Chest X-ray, PA view. Patient: 54 years old, sex M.
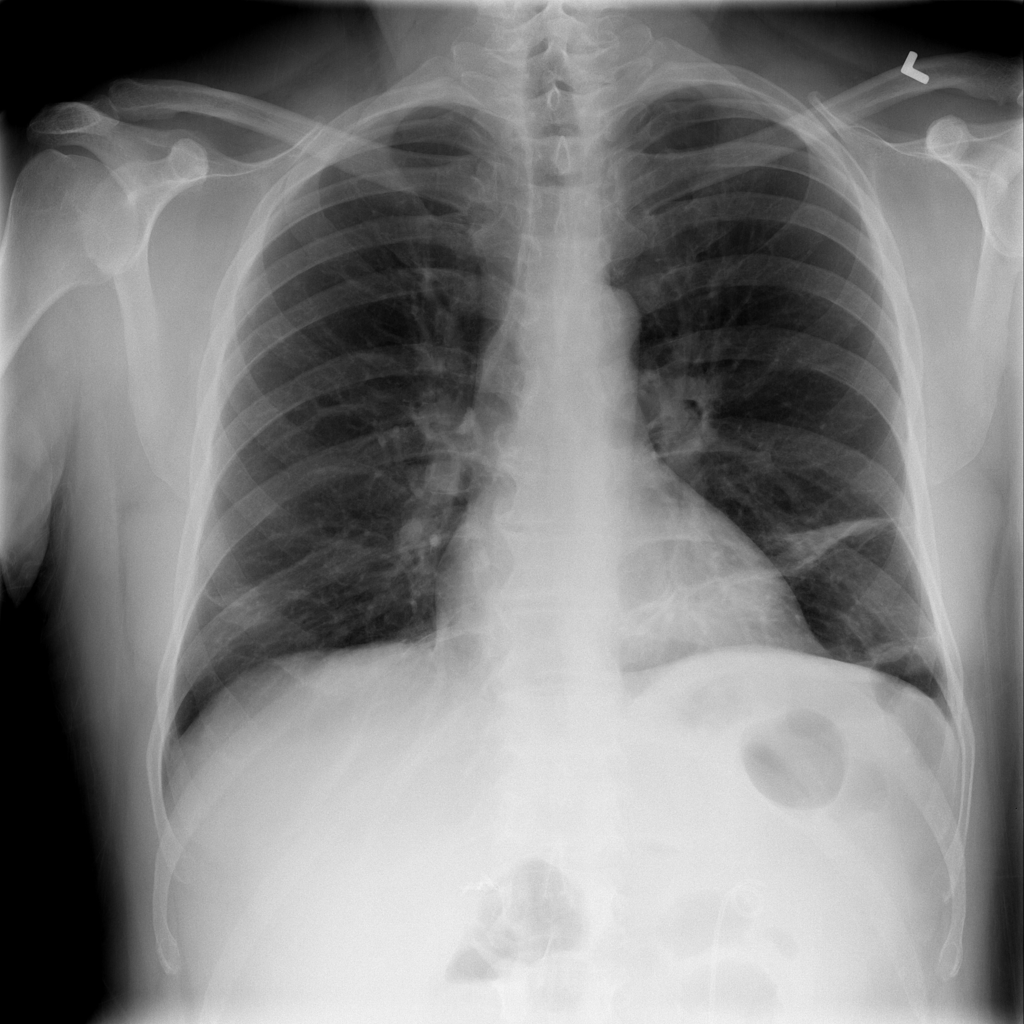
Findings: Atelectasis